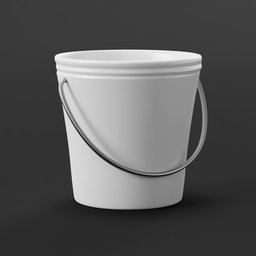
Label: tools